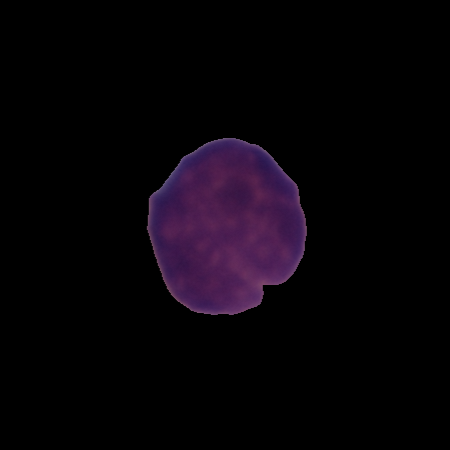
Label: healthy